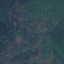
Label: Forest